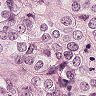
Metastatic tissue present: yes